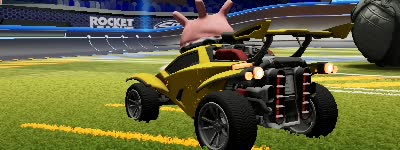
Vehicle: octane